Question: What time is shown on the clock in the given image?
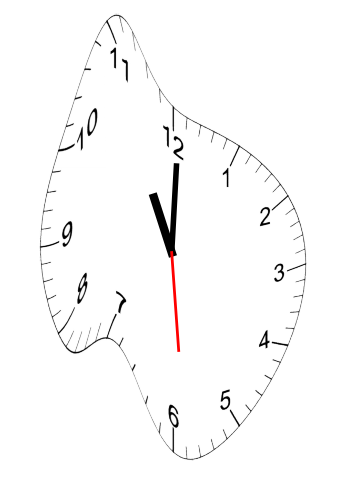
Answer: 11:00:29